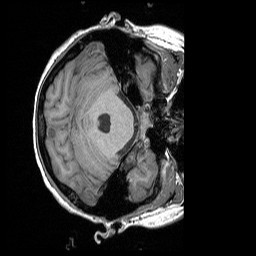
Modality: T1w
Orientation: axial
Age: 23
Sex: female
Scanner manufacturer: siemens
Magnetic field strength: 3 T
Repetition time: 1.9 s
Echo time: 0.00252 s